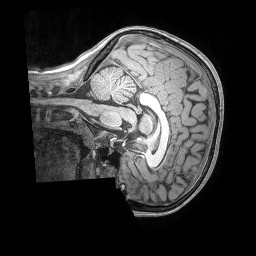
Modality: T1w
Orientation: sagittal
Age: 9
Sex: male
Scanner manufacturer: siemens
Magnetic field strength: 3 T
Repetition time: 2.53 s
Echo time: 0.00164 s